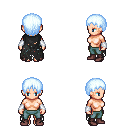
a pixel art fantasy rpg character, female body template, human, light skin, black tattered cape, teal pants, white cyan plain hairstyle, white cloth bracers, maroon shoes, four views (front, back, left, right), 2x2 character sprite sheet, small pixel art, hard edges, no anti-aliasing